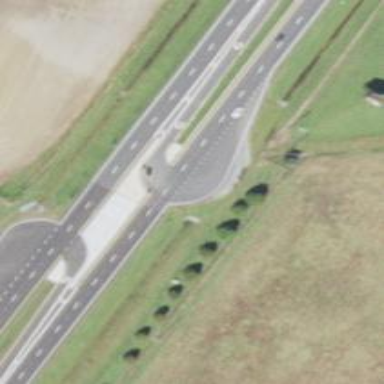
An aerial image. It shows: Trunk link highway.